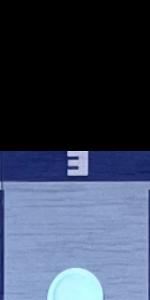
Label: Empty